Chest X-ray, AP view. Patient: 63 years old, sex M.
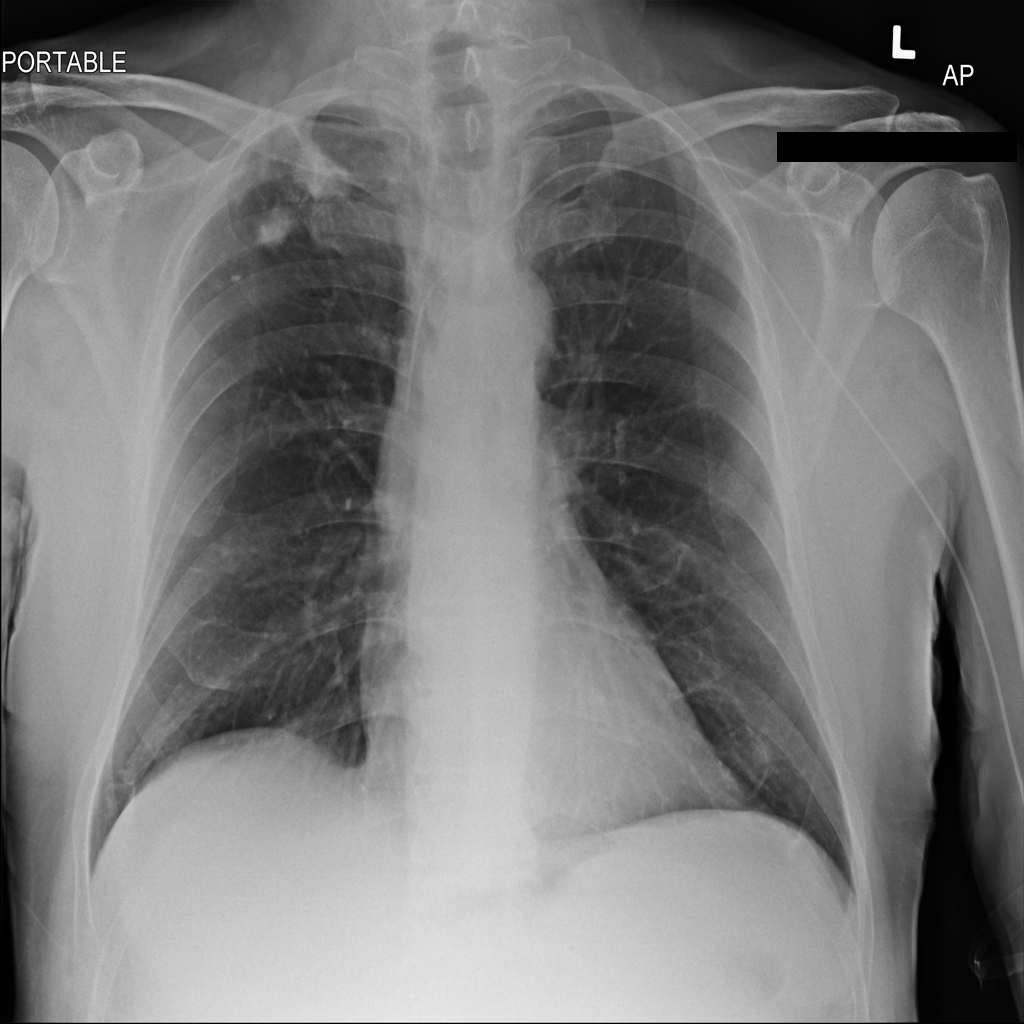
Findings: Nodule